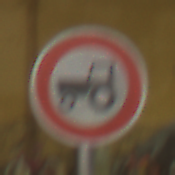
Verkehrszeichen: VerbotKraftfahrzeugeZuegeNichtSchneller25
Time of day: Night
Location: Outdoor (Urban)
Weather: PartlyCloudy
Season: NotSpecified
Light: Artificial